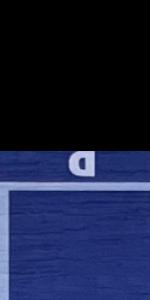
Label: Empty